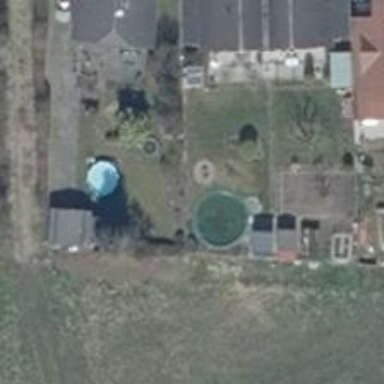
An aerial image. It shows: Swimming pool located in leisure land.